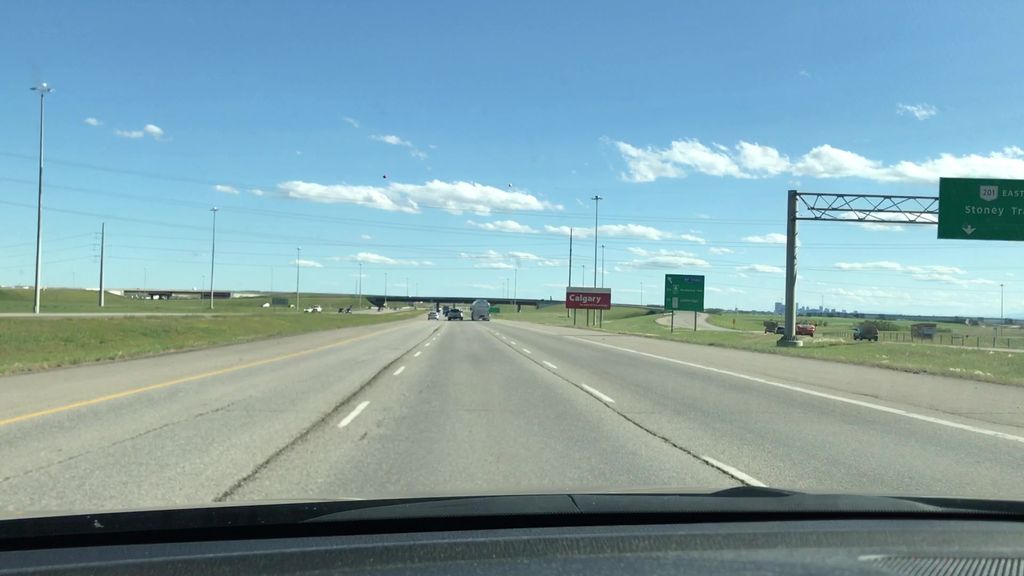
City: calgary